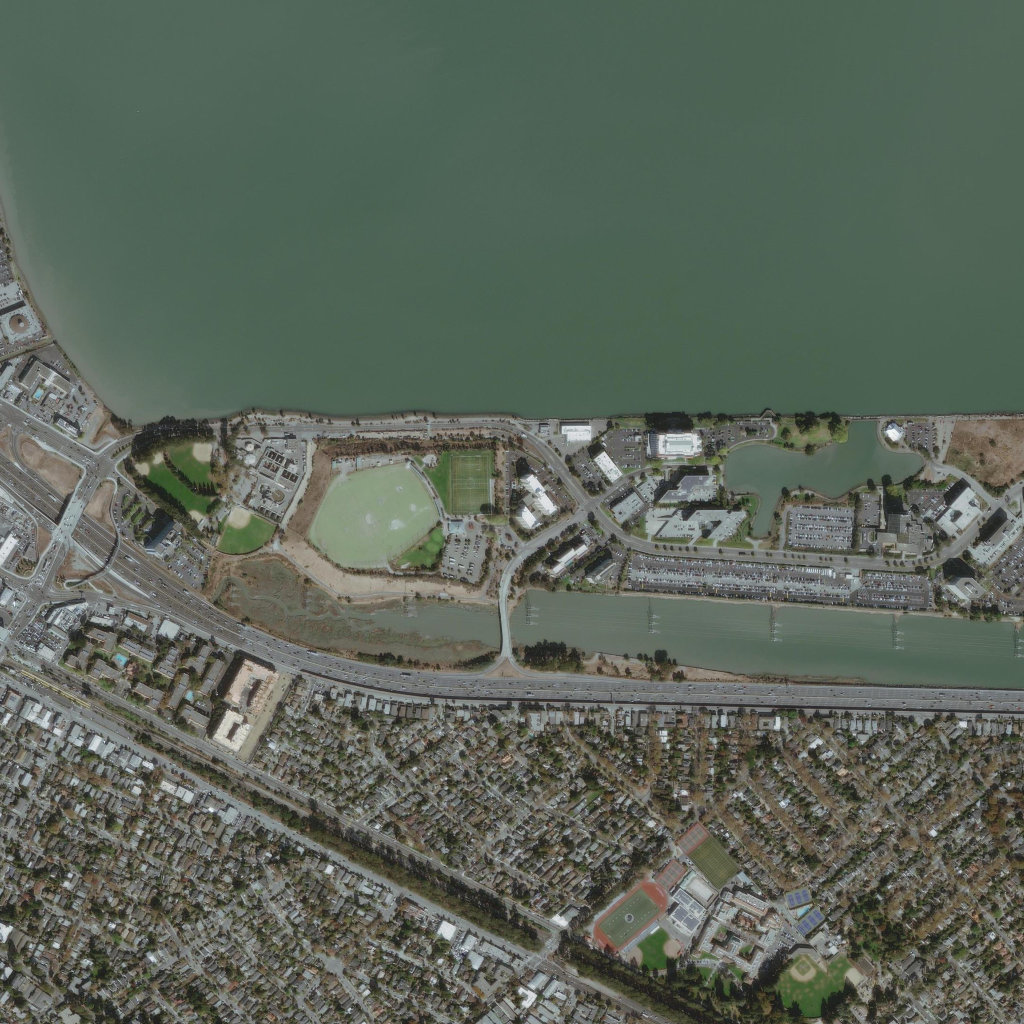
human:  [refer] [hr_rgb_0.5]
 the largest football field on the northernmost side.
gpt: <box>[[43, 43, 48, 50, 0]]</box>